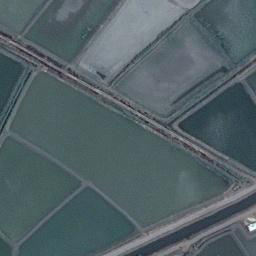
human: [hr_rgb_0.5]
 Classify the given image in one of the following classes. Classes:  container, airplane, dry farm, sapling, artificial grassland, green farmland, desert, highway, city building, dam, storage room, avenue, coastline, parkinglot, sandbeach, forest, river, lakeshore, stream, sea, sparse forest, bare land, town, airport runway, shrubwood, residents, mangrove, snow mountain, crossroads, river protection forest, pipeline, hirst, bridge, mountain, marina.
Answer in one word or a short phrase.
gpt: green farmland